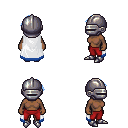
a pixel art fantasy rpg character, female body template, human, dark skin, white trimmed cape, red pants, white cyan long mohawk hairstyle, metal helm, metal boots, four views (front, back, left, right), 2x2 character sprite sheet, small pixel art, hard edges, no anti-aliasing